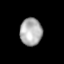
Tissue: lung
Cell type: Epithelial cells
Senescence score: 0.2157
Nuclear area (px): 595
Mean DAPI intensity: 173.42